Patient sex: M
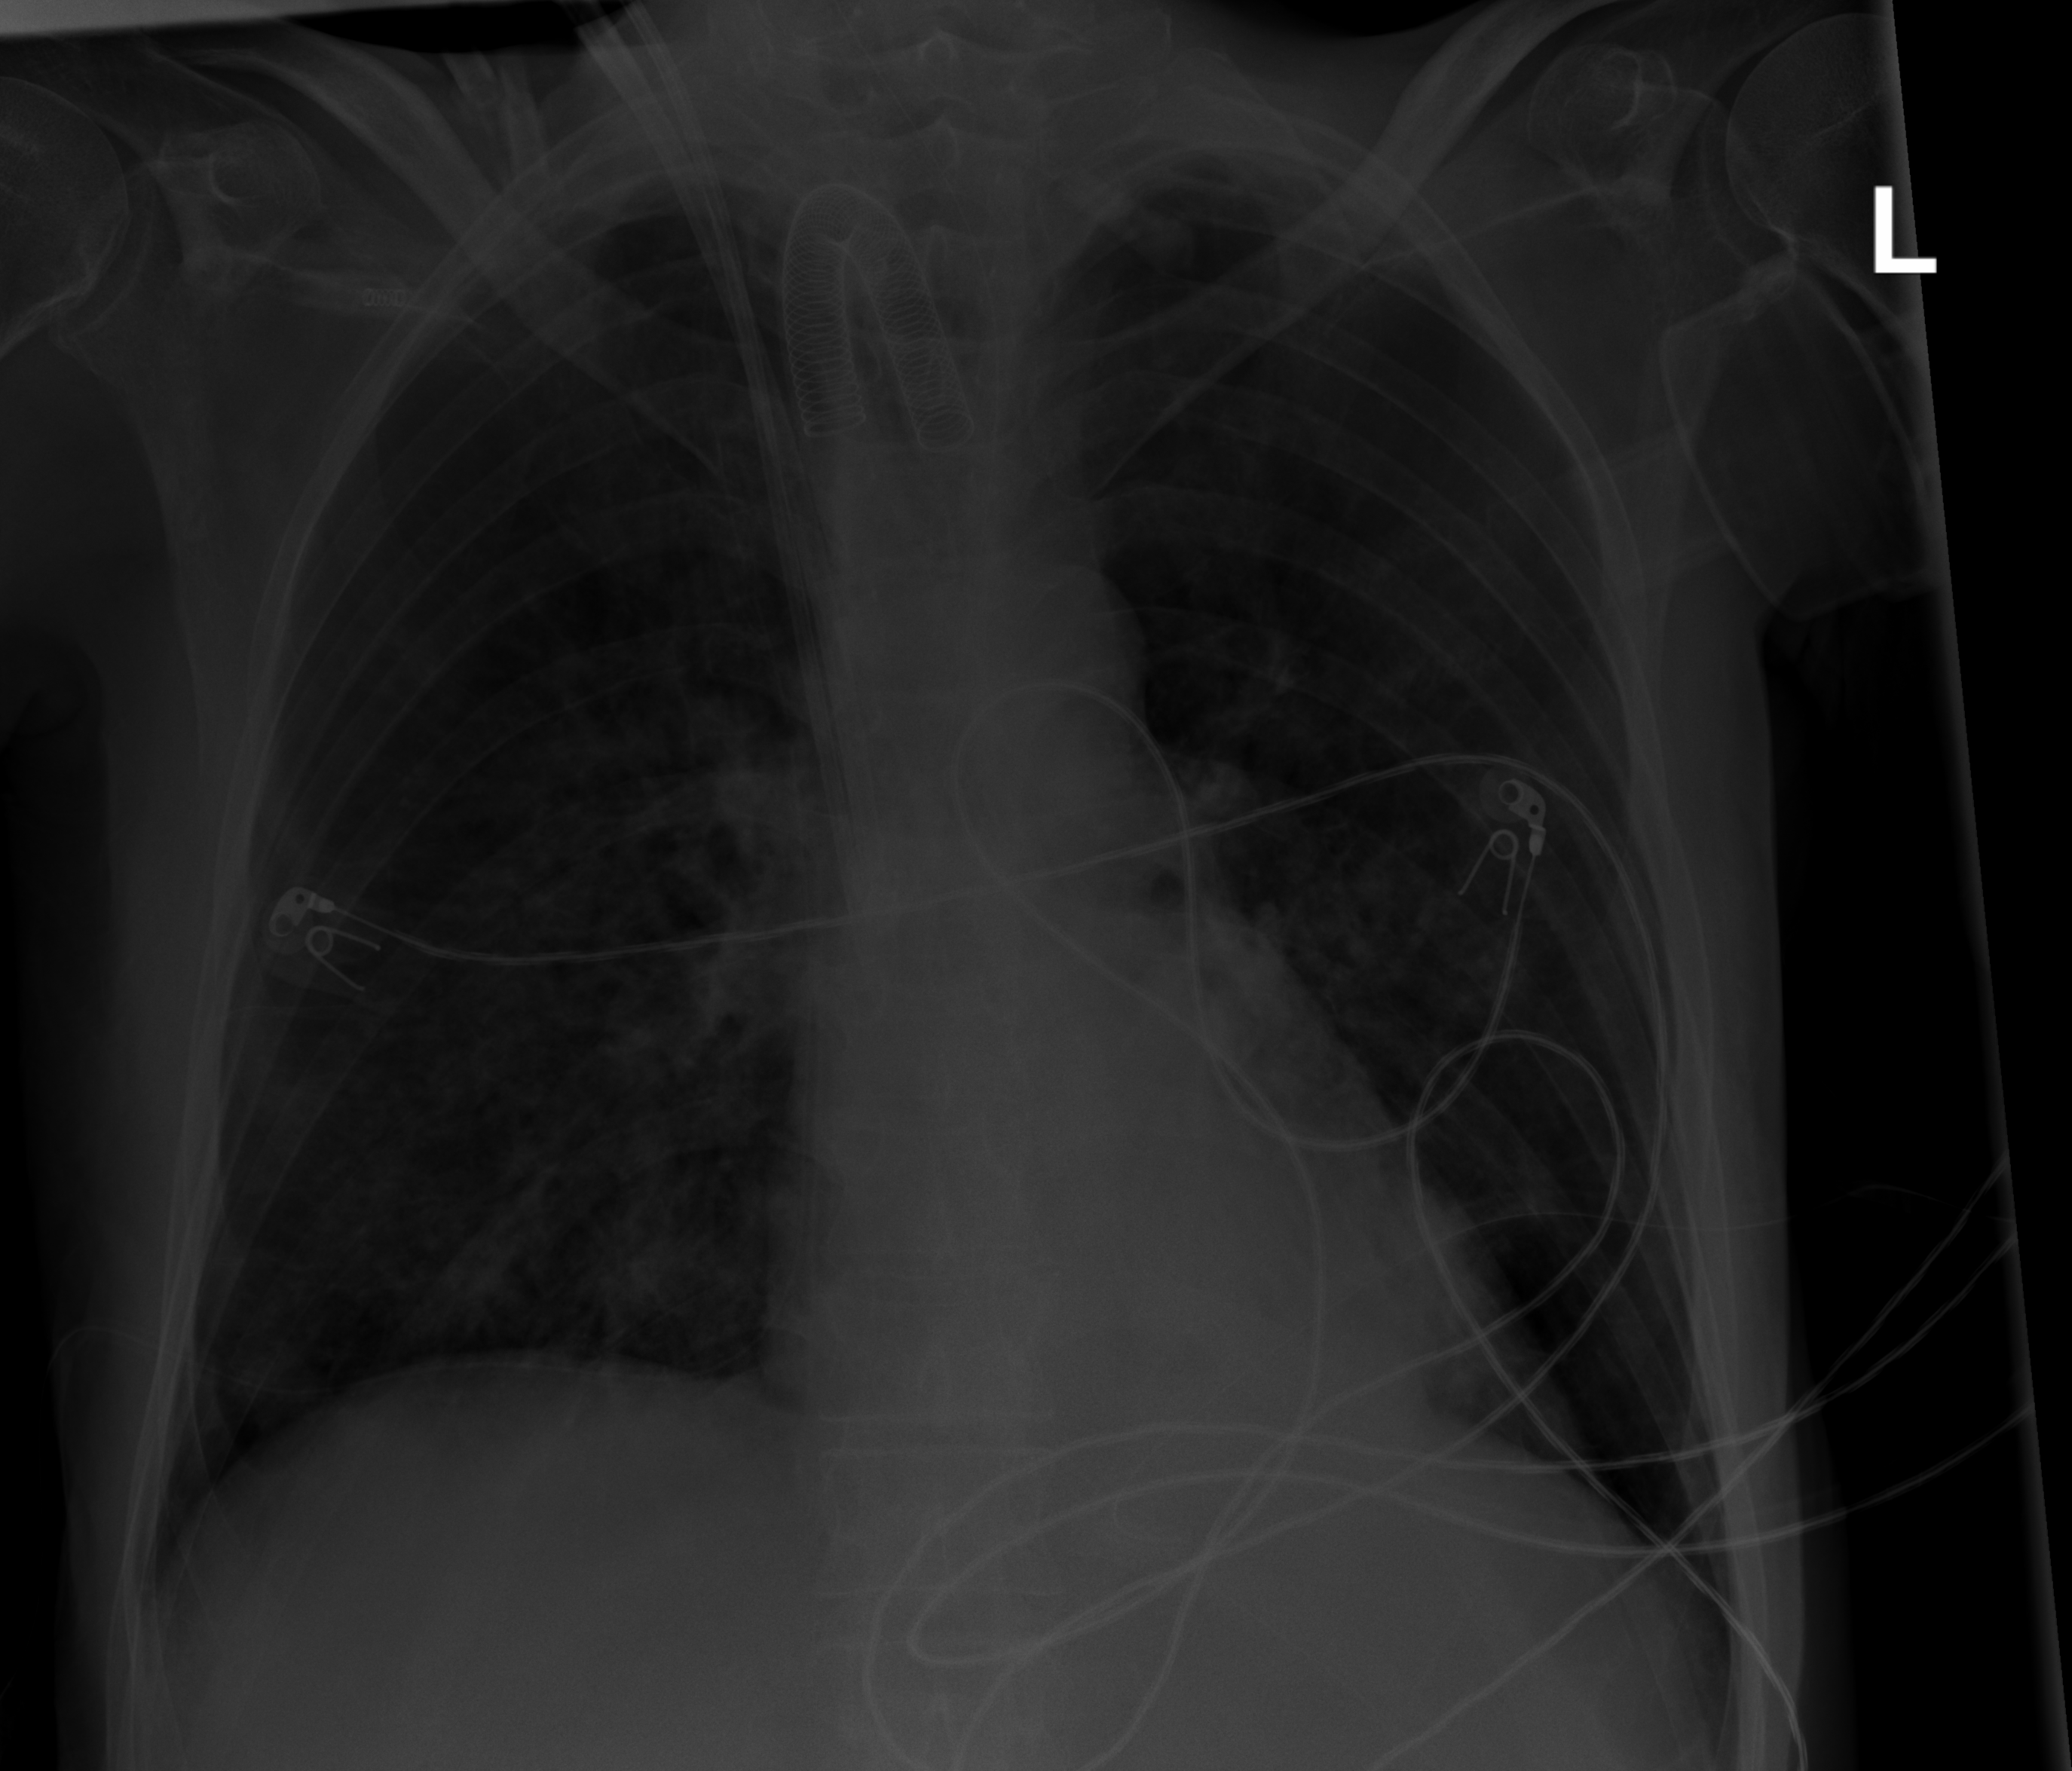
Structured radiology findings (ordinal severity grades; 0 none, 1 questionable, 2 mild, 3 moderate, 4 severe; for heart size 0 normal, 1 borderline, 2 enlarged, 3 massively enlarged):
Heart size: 0
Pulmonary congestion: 0
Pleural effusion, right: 0
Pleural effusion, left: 0
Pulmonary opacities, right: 2
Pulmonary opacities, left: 2
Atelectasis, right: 2
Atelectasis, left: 2